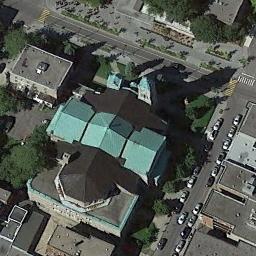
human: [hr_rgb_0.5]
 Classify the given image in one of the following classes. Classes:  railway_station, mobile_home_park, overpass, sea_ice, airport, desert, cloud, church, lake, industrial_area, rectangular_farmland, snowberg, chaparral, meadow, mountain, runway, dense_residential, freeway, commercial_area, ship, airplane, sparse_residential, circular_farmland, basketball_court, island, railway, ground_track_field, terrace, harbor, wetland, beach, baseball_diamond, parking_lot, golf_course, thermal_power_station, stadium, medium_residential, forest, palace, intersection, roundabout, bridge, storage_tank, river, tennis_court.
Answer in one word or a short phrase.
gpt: church